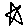
Label: star